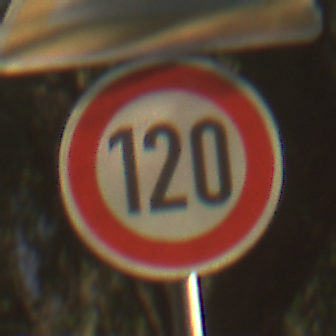
Verkehrszeichen: Geschwindigkeit120
Zusatzzeichen oben: WildwechselRechts
Umgebung: Outdoor, Suburban
Tageszeit: SunriseSunset
Wetter: Clear
Licht: Natural
Jahreszeit: NotSpecified
Kontrast: HighContrast